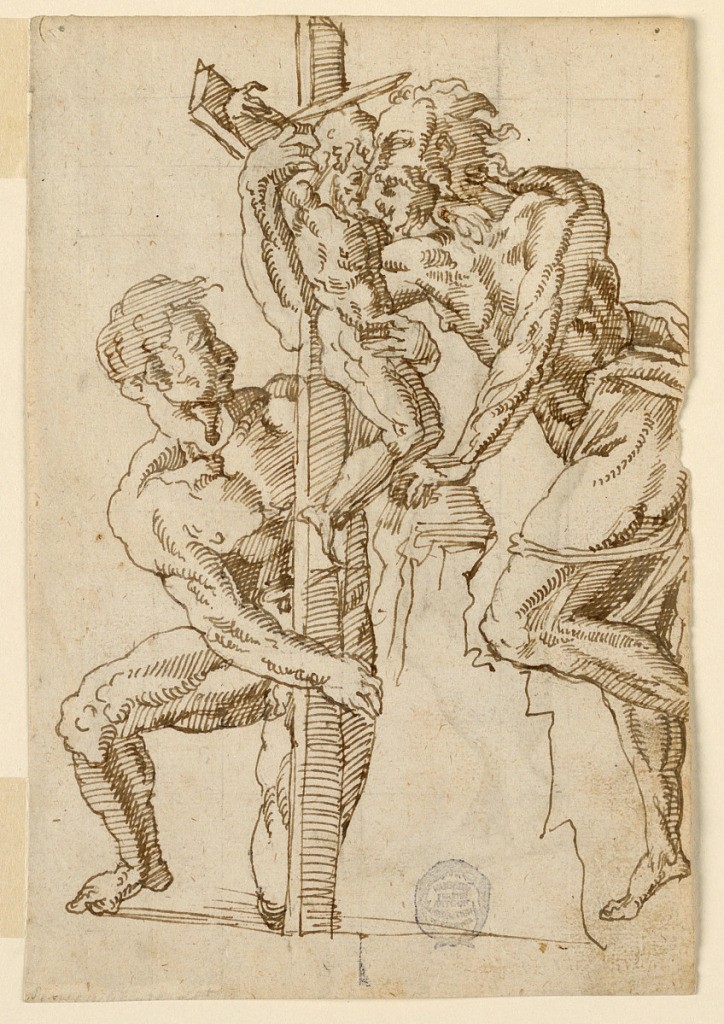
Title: Page of a drawing book
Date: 1550–1575
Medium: Ink on paper
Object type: Drawing
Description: Recto: Two nude men erecting a crucifix upon a base, upon which the younger one is kneeling. The older one leans against a boulder (?). Squared with lead pencil. Verso: A nude young man shown standing and leaning upon a club, directed toward right.